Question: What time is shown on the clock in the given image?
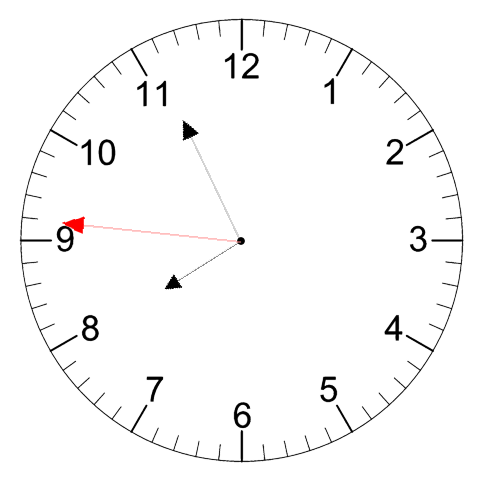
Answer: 07:55:46